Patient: sex M, age 36
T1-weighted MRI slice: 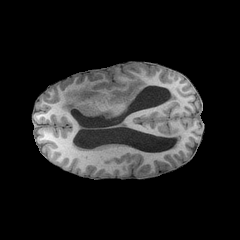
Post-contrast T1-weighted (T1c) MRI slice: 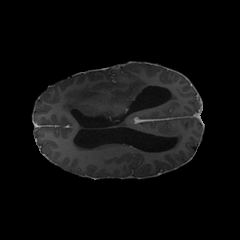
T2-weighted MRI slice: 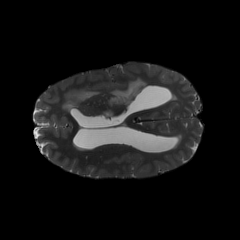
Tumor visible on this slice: yes
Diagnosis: Astrocytoma, IDH-mutant
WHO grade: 4